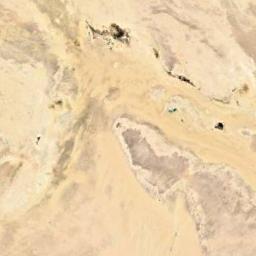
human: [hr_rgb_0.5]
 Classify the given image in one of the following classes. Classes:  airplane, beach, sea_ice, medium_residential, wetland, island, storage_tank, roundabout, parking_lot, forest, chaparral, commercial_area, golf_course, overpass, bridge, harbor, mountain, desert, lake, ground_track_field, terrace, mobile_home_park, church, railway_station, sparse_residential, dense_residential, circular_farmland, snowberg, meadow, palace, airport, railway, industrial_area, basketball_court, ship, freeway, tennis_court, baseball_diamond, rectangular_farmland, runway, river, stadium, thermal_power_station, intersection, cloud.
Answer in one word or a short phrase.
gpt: desert